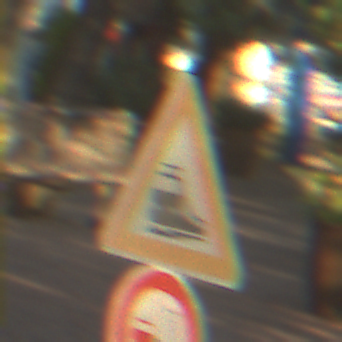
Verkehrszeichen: Bahnuebergang
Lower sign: VerbotUeberholenEinspurigeFahrzeuge
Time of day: SunriseSunset
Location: Outdoor (Suburban)
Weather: Clear
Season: NotSpecified
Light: Natural